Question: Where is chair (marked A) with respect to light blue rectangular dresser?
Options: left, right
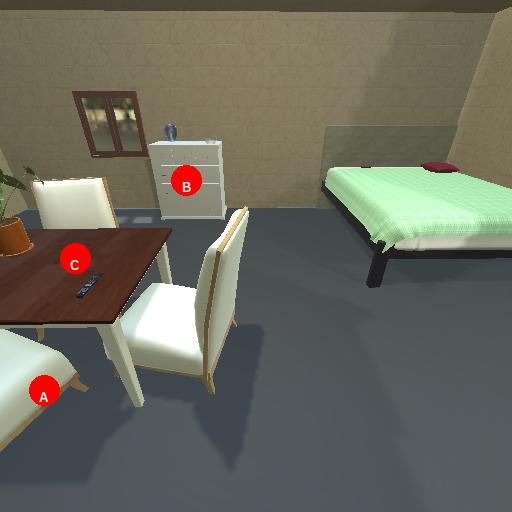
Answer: left